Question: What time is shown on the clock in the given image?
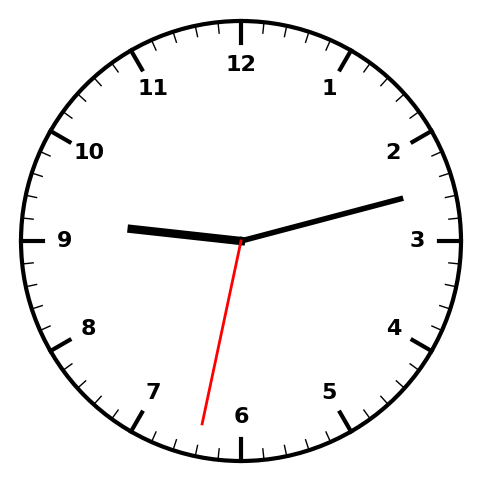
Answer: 09:12:32